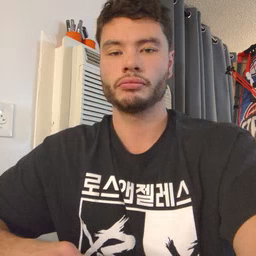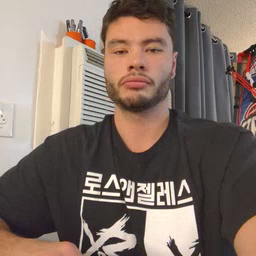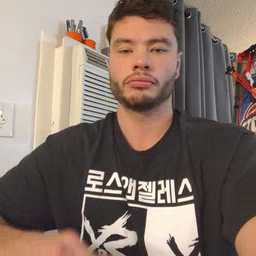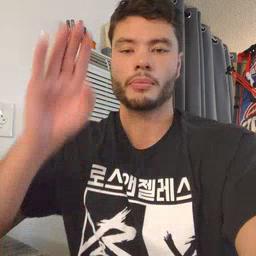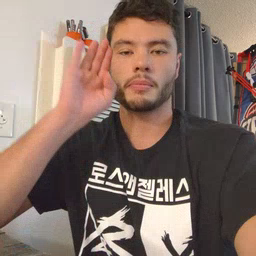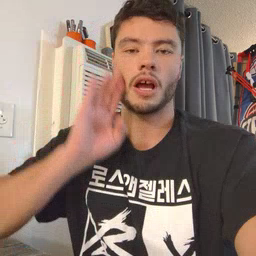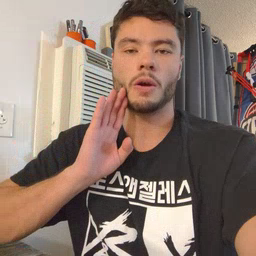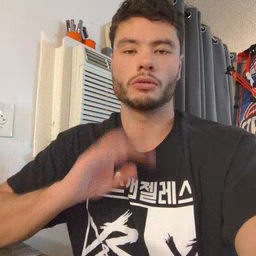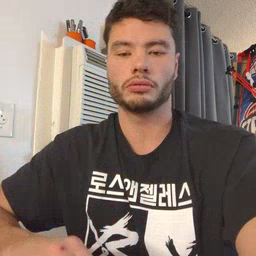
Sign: brown